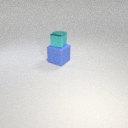
small cyan metal cube above large blue rubber cube